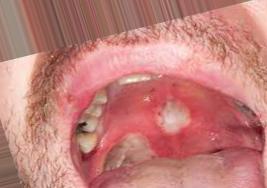
Condition: Mouth Ulcer